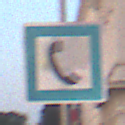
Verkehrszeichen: Fernsprecher
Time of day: SunriseSunset
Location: Outdoor (Urban)
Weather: Clear
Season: NotSpecified
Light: Natural